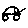
Label: car